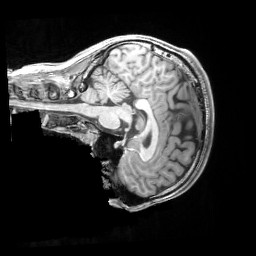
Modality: T1w
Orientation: sagittal
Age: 22
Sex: male
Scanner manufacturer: siemens
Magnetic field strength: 3 T
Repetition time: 2.53 s
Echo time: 0.00326 s